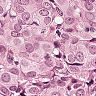
Metastatic tissue present: yes